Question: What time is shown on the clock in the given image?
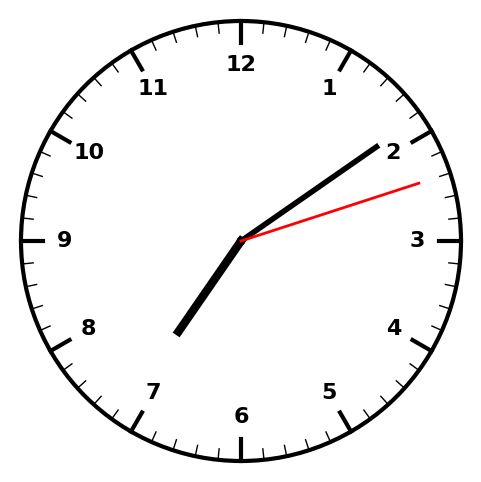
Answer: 07:09:12